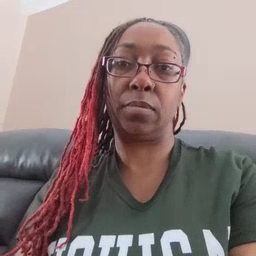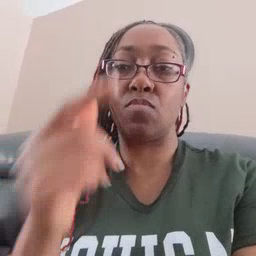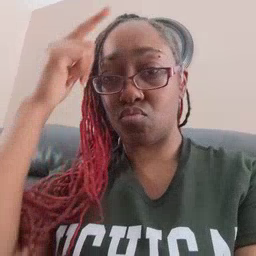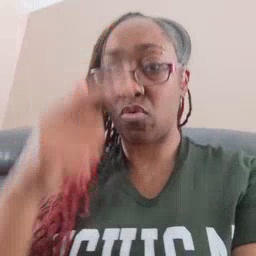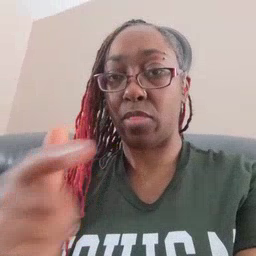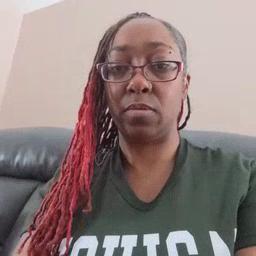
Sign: brother